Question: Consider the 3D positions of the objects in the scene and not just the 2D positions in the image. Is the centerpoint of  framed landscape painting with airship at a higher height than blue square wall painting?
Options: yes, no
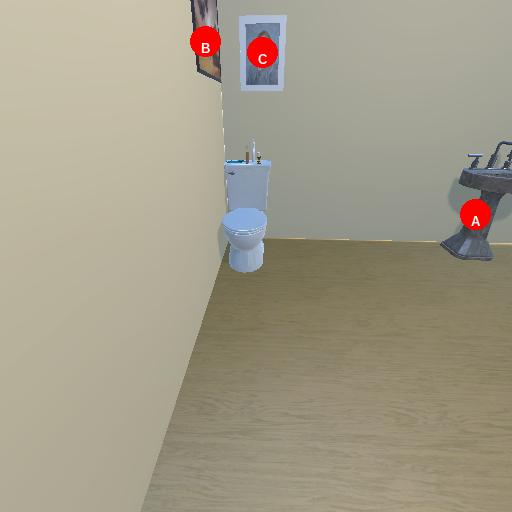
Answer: yes